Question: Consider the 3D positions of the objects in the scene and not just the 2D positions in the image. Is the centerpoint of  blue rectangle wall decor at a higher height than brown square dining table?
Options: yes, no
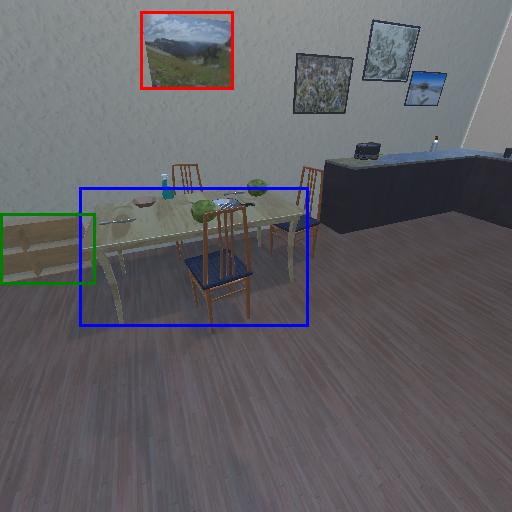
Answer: yes